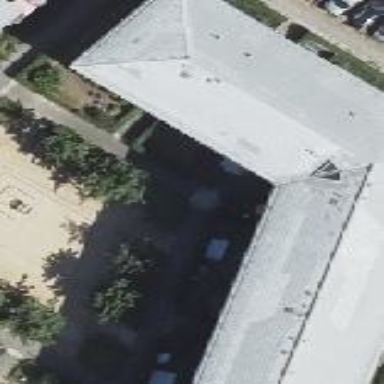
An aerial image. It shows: Hipped roof on apartment building.